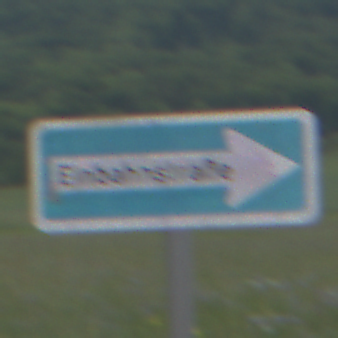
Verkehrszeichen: EinbahnstrasseRechtsweisend
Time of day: Midday
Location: Outdoor (RoadRail)
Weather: PartlyCloudy
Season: NotSpecified
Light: Natural